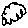
Label: cloud